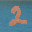
Label: 2